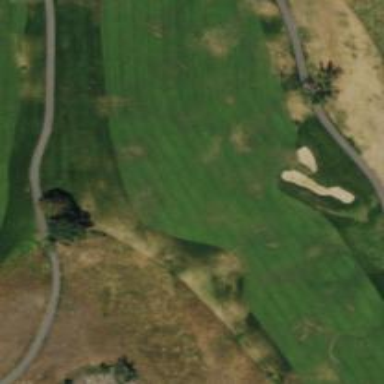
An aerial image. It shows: View of golf hole.